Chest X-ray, PA view. Patient: 59 years old, sex M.
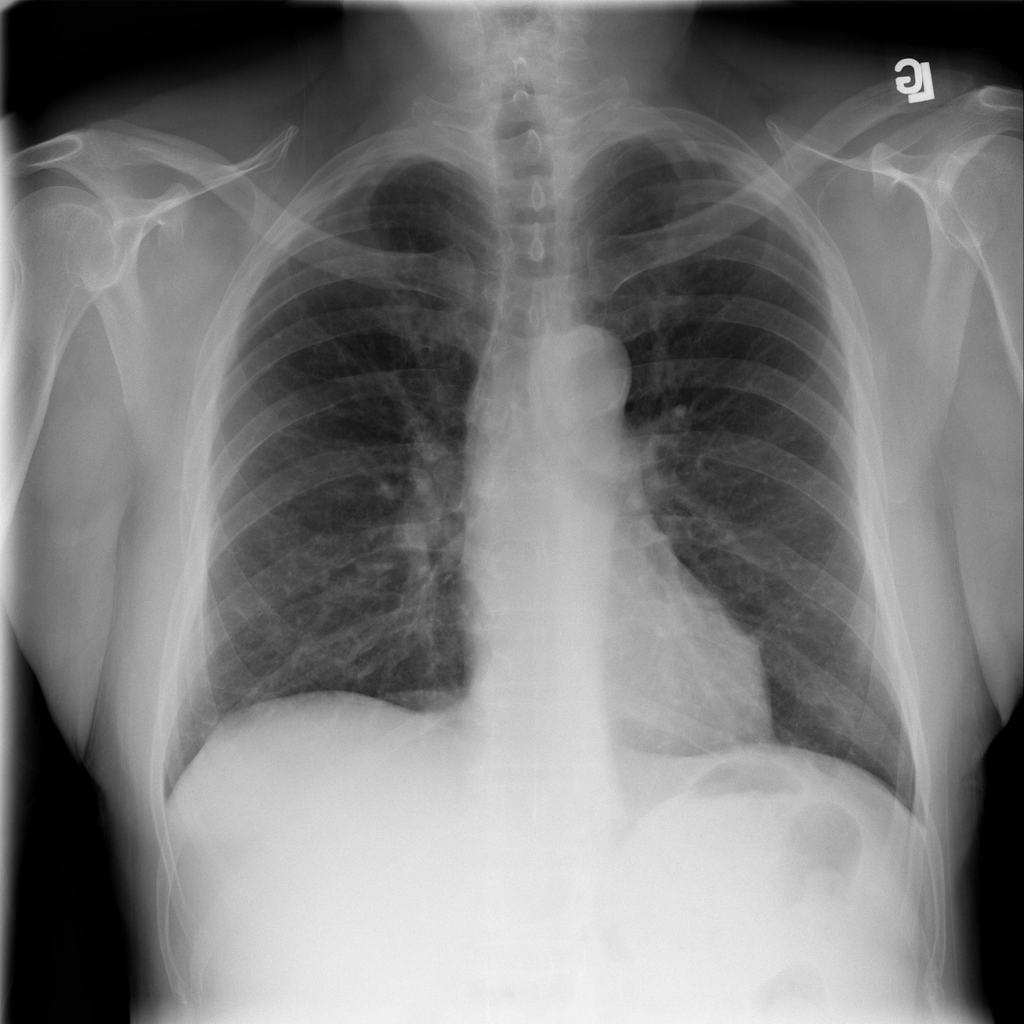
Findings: Infiltration